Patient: sex M, age 47
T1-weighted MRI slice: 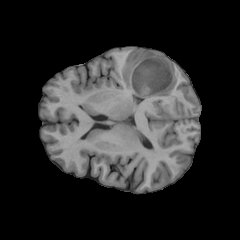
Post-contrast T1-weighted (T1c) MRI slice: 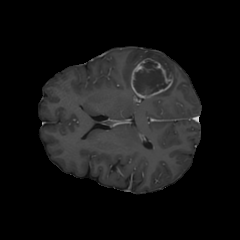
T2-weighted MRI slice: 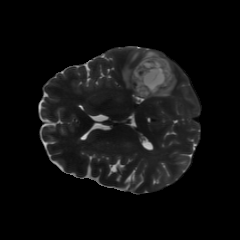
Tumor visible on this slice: yes
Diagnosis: Glioblastoma, IDH-wildtype
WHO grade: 4